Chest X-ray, AP view. Patient: 60 years old, sex M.
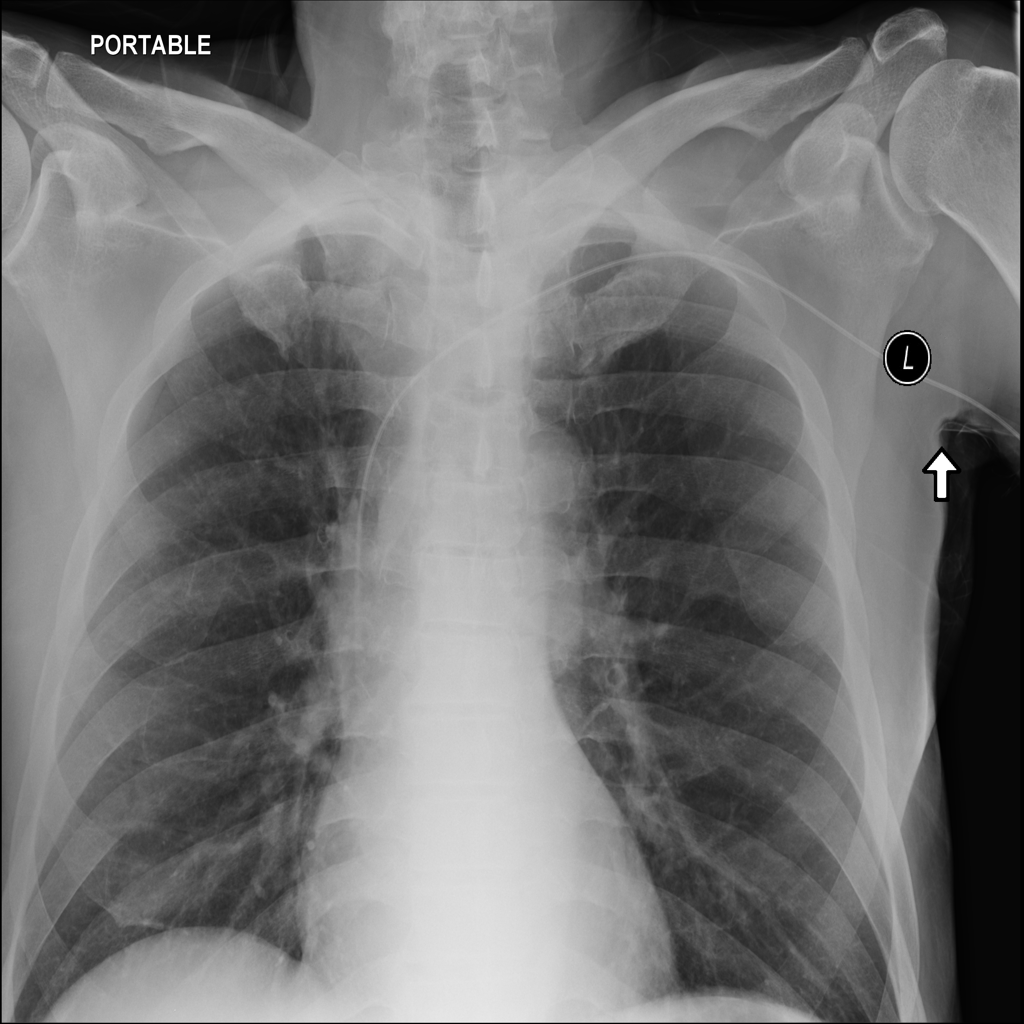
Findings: No Finding